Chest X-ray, PA view. Patient: 64 years old, sex F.
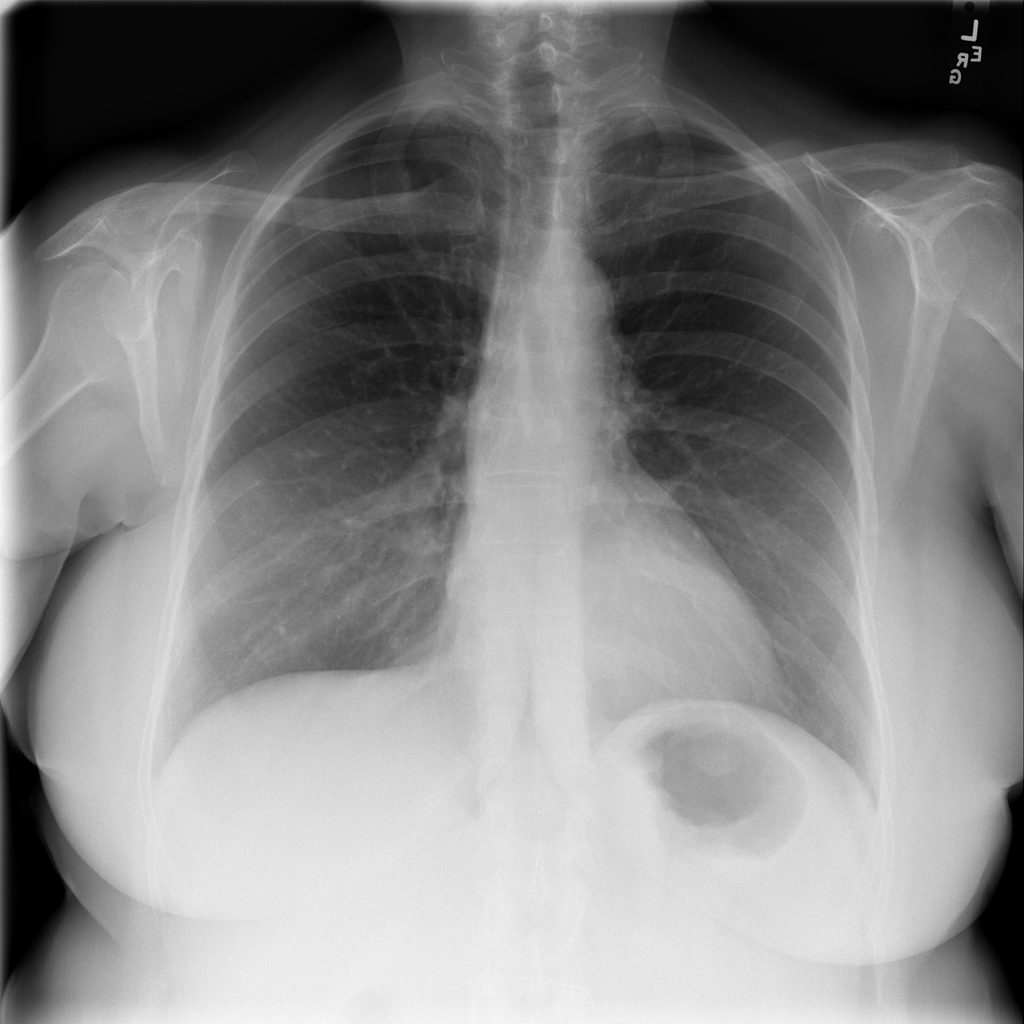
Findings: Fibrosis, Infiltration